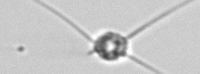
Label: Chaetoceros_danicus